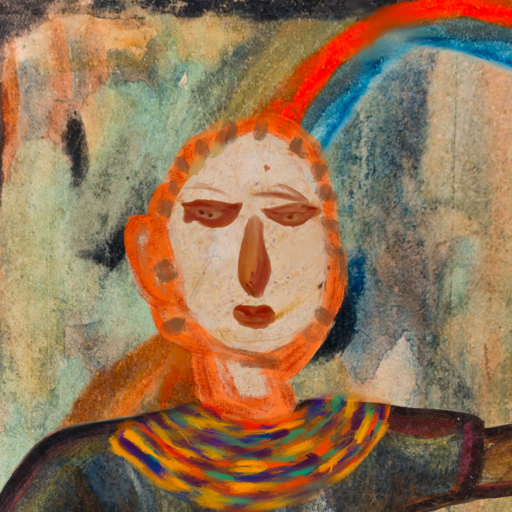
Background: Childish, Head And Neck Front: Rupkatha, Face Front: Pious_Lady, Bust: Mosgoul, Hair Front: Blank, Head Accessory: Blank, Second Necklace: An_Impression_2, Necklace: Blank, Baby: Blank